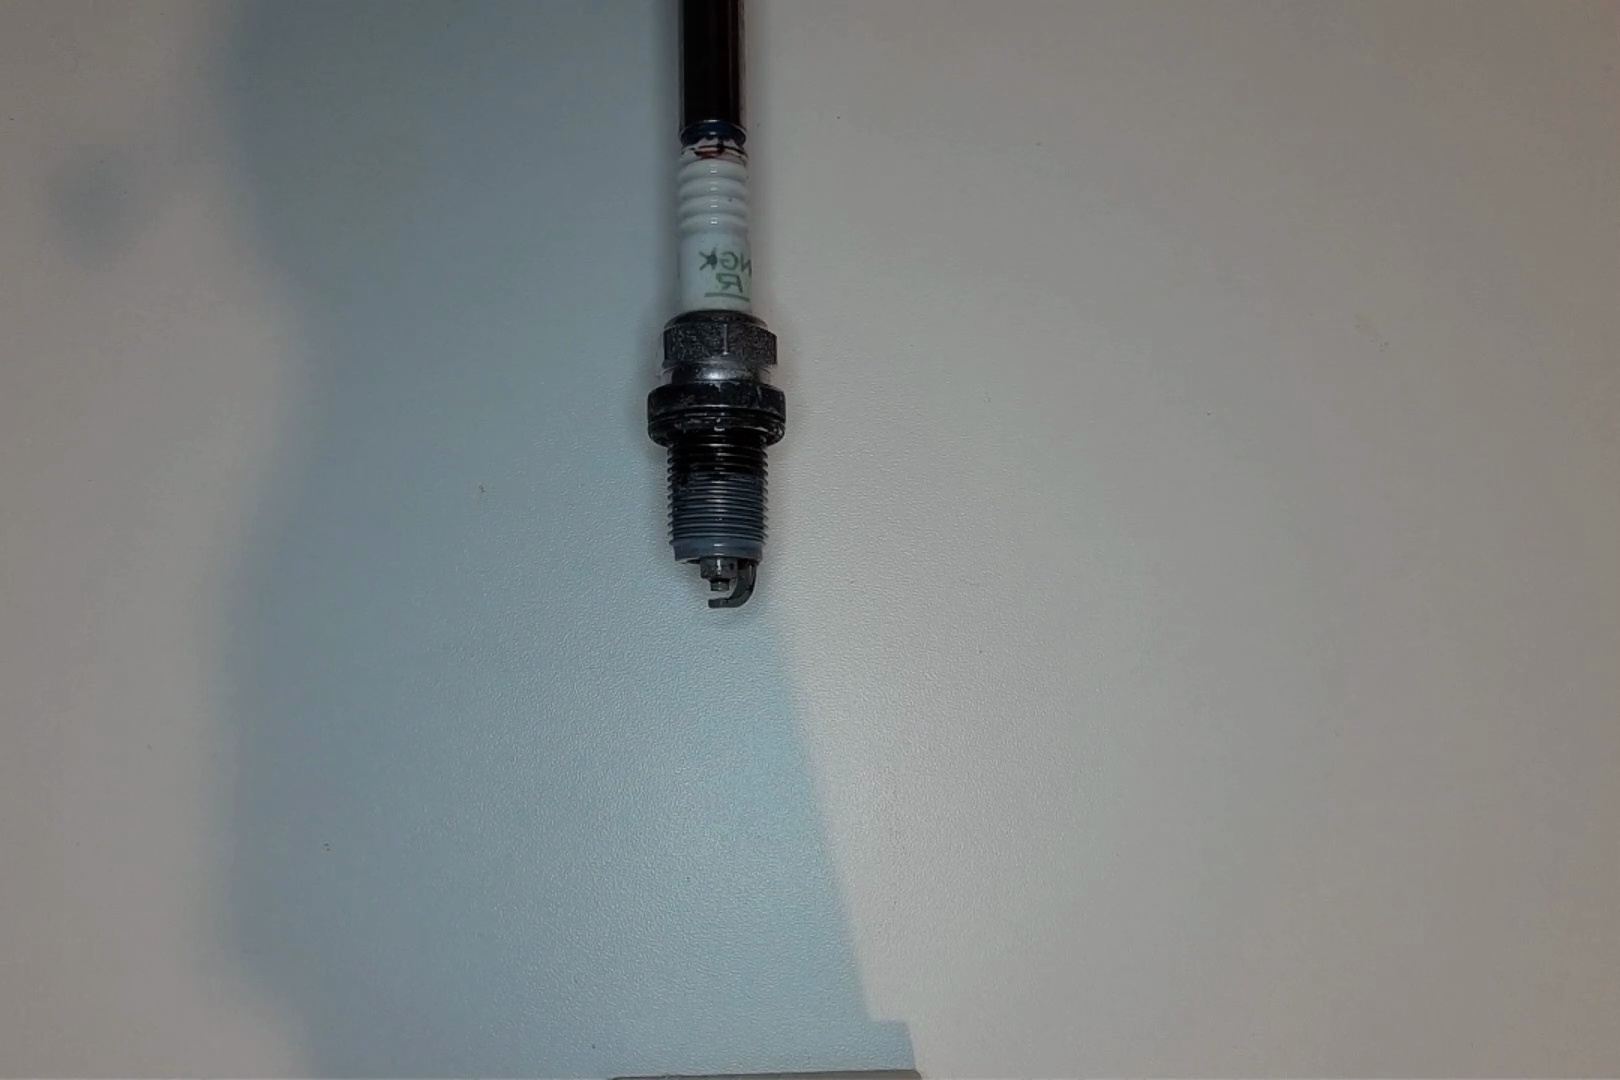
Label: anomaly